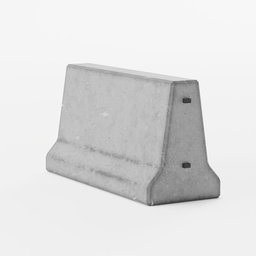
Label: architecture